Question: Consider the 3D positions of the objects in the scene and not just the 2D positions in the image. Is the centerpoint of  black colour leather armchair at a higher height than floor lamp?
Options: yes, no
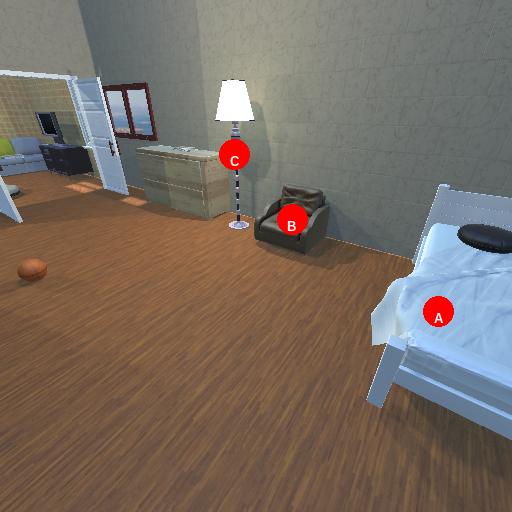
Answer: yes